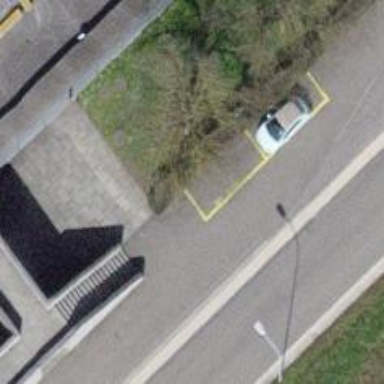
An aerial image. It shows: Road with steps.